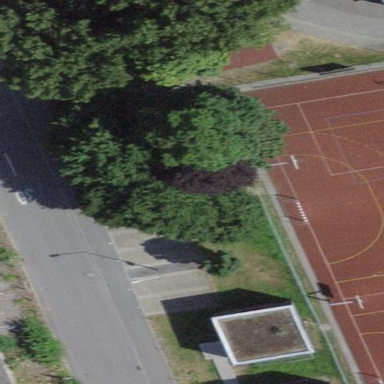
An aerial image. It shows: Parking area with paving stones.